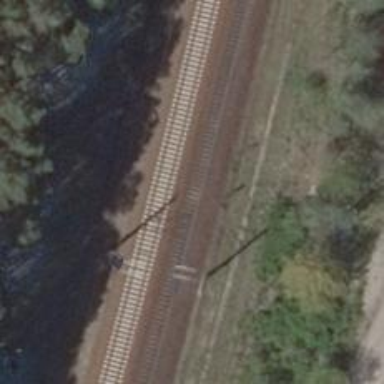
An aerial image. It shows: Railway signal.